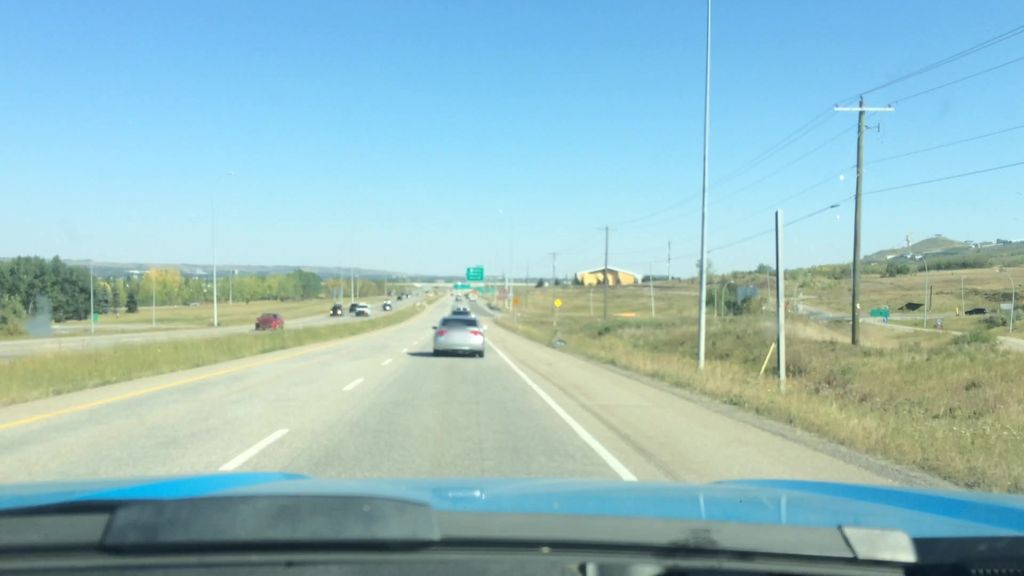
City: calgary